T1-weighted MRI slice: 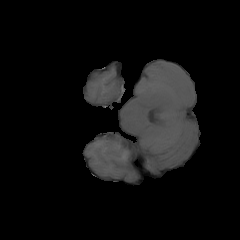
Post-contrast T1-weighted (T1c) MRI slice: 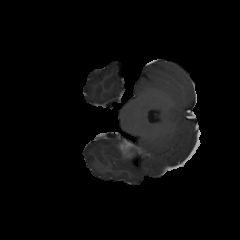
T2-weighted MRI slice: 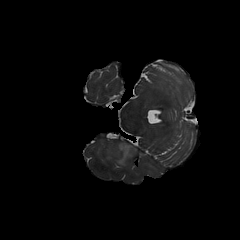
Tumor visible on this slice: yes